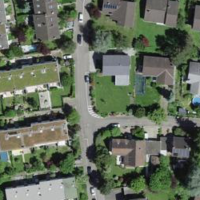
EUNIS habitat code: 54
Species observed at this site:
Cotinus coggygria
Cornus sanguinea